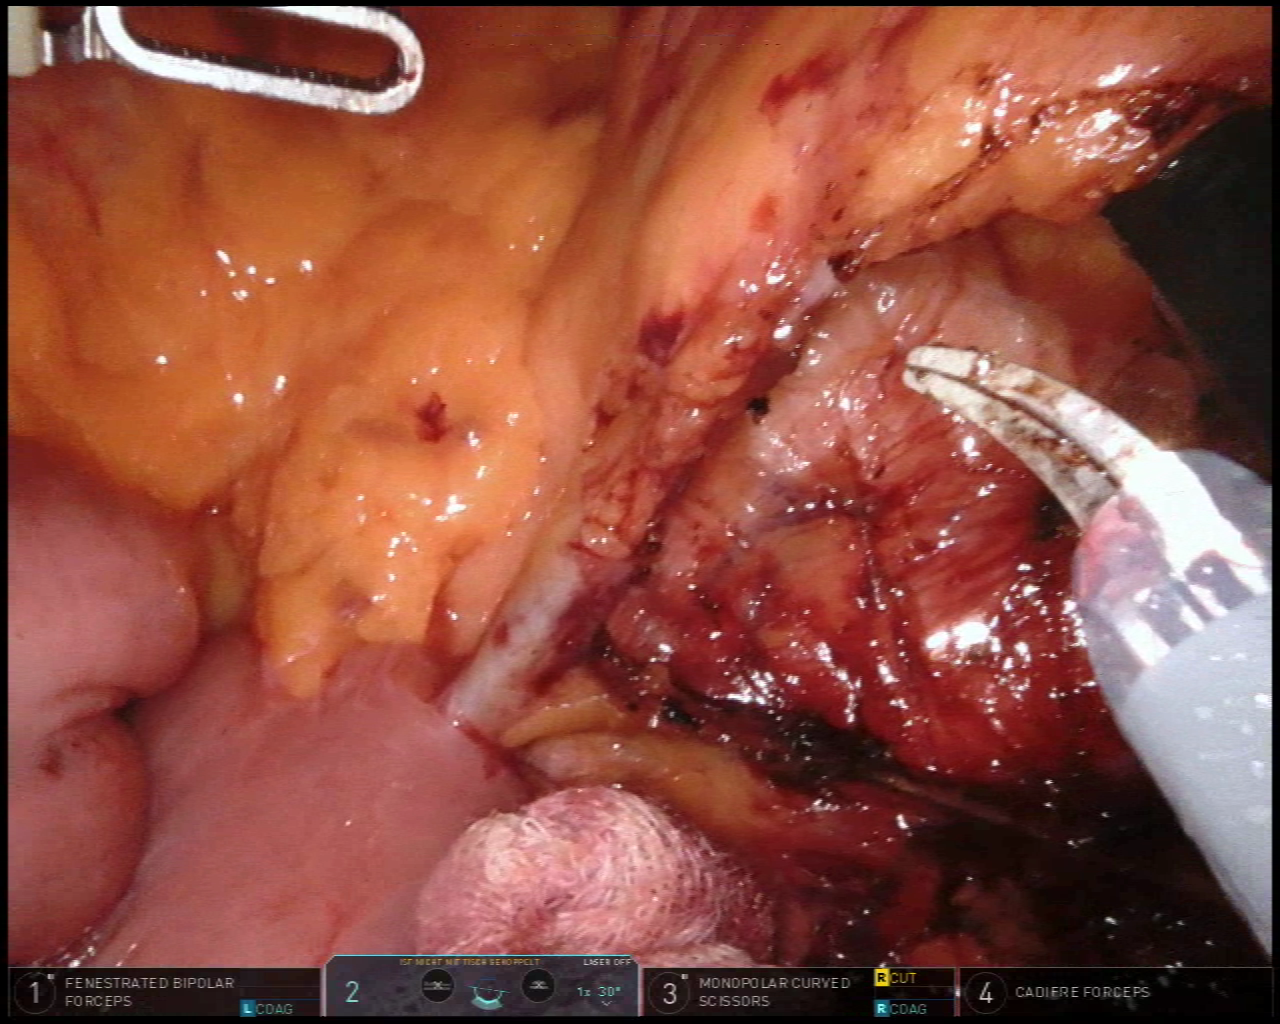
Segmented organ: intestinal_veins
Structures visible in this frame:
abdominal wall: no
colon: no
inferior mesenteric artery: no
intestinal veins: yes
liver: no
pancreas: no
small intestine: yes
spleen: no
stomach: no
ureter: no
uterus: no
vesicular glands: no